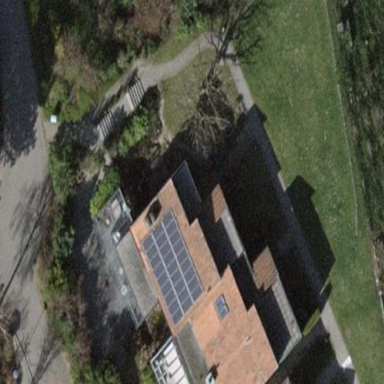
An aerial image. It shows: Terrace building.